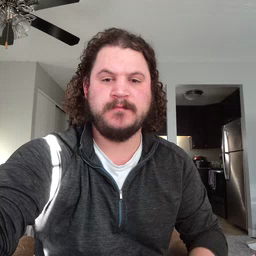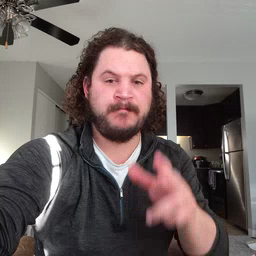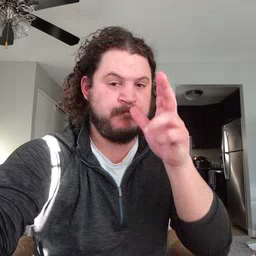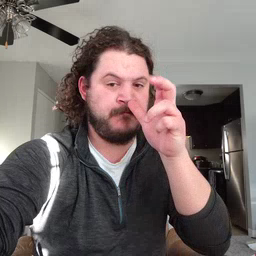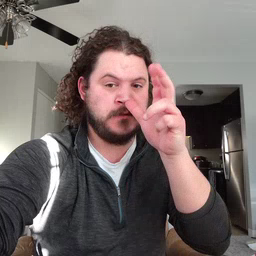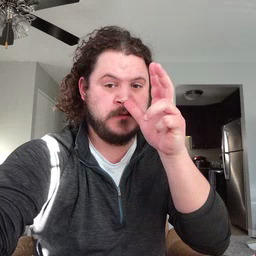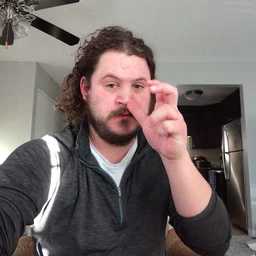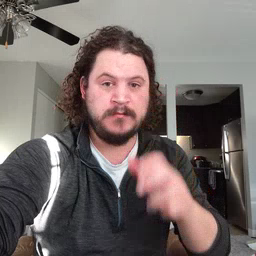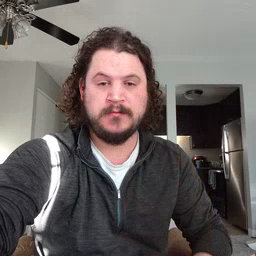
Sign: bug